Aerial crown-view tile of a tropical tree (Barro Colorado Island, Panama), acquired 20240918:
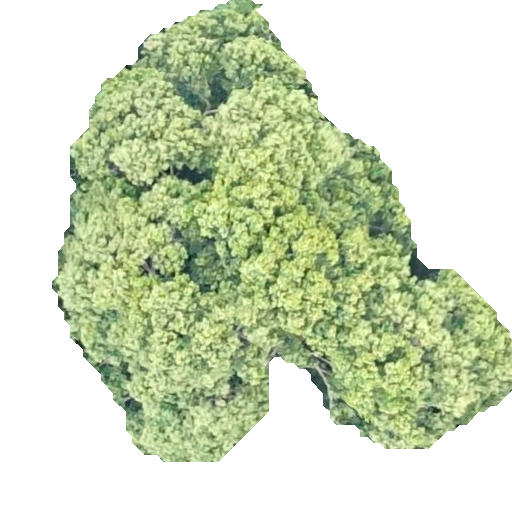
Species: Prioria copaifera
GBIF accepted scientific name: Prioria copaifera
Crown area: 205.05 m²